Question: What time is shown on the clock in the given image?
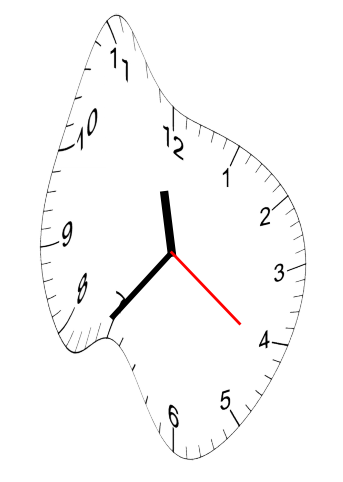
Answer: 11:36:21